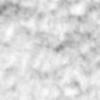
Label: no_change